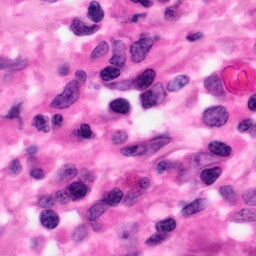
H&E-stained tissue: Pancreatic